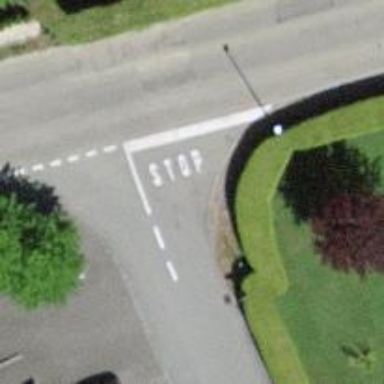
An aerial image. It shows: Stop road.